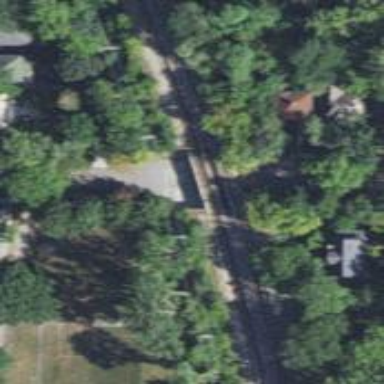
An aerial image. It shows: Rail viaduct bridge with electrified rails.